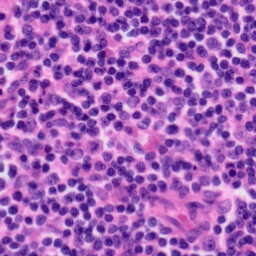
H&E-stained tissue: Tonsil